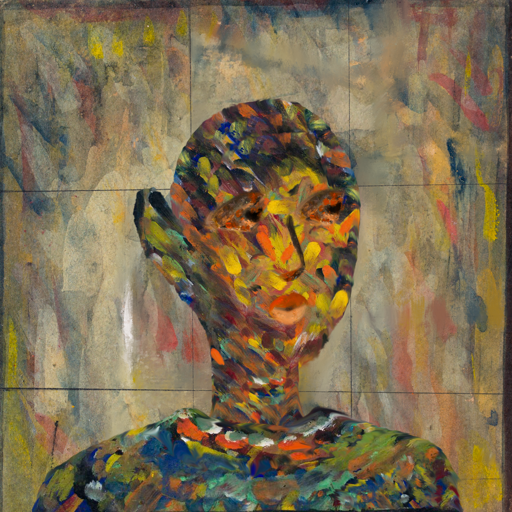
Background: GypsyMother, Head And Neck Side: An_Impression, Face Side: Gypsy_Queen, Bust: An_Impression, Hair Side: Blank, Head Accessory: Blank, Second Necklace: Blank, Necklace: Blank, Baby: Blank